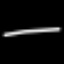
Label: line